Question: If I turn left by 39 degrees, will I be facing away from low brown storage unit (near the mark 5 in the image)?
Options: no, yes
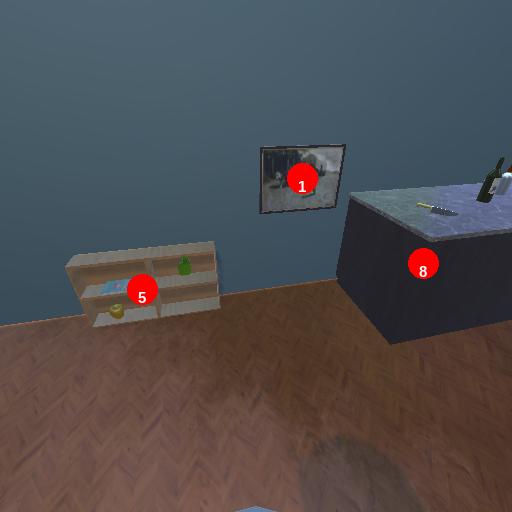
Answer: no